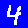
Digit: 4